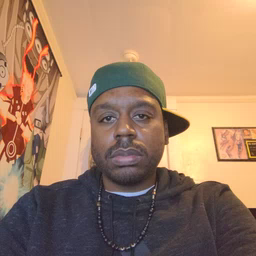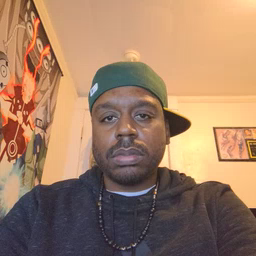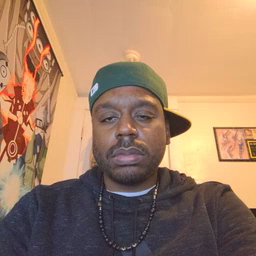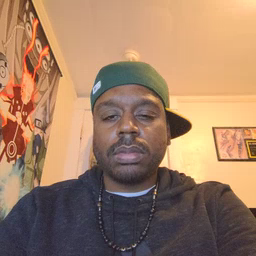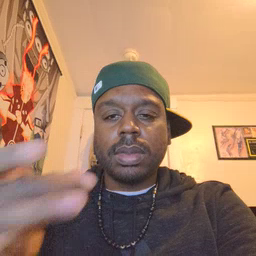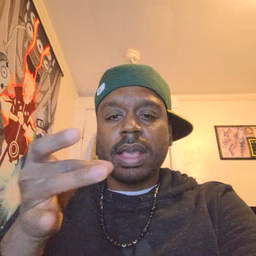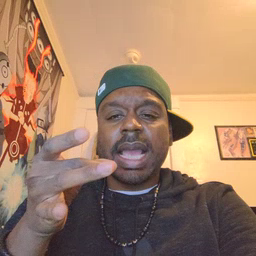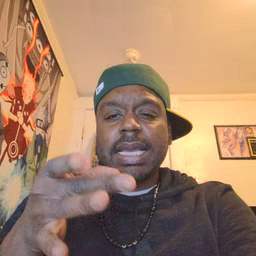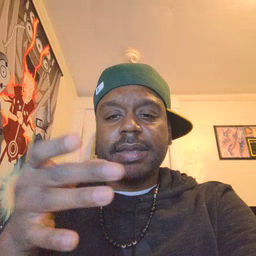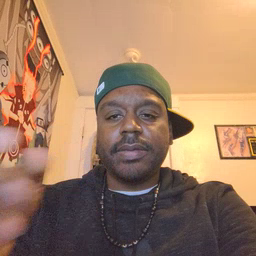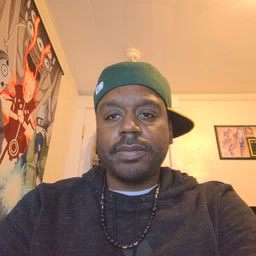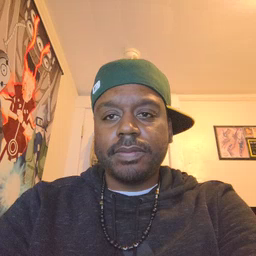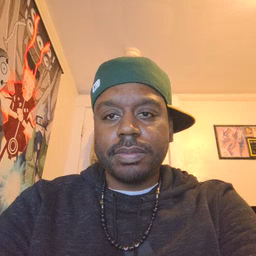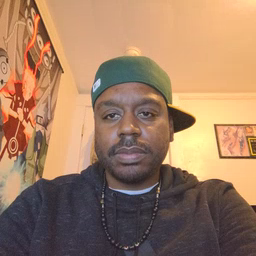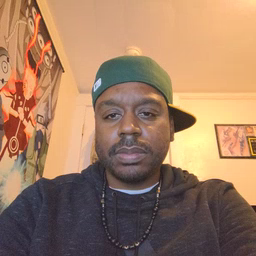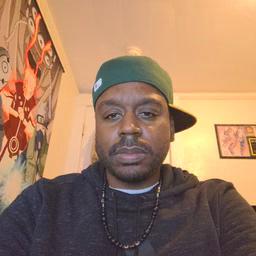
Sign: hate